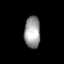
Tissue: lung
Cell type: Epithelial cells
Senescence score: 0.1944
Nuclear area (px): 495
Mean DAPI intensity: 156.8